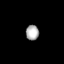
Tissue: lung
Cell type: Endothelial cells
Senescence score: 0.2121
Nuclear area (px): 191
Mean DAPI intensity: 175.56